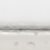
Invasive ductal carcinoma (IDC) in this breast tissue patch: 0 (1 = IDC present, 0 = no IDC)